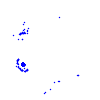
Particle: electron